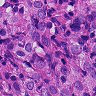
Metastatic tissue present: yes